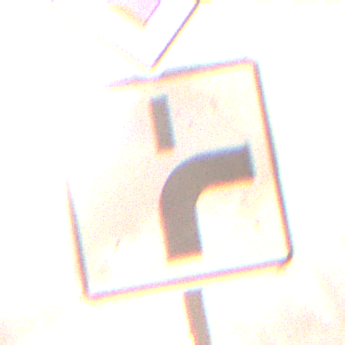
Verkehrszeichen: VerlaufVorfahrtsstrasse8
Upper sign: Vorfahrtsstrasse
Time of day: Night
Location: Outdoor (Urban)
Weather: Overcast
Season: Winter
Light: Artificial